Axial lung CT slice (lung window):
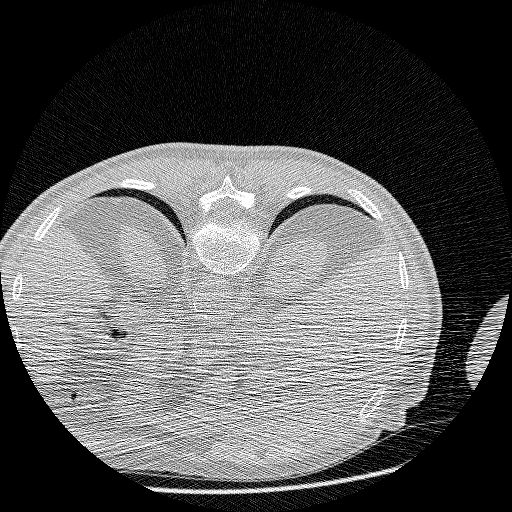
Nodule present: no